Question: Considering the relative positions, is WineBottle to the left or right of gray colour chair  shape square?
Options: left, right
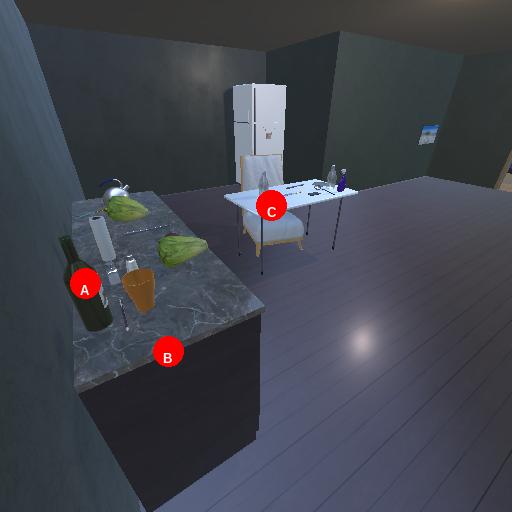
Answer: left